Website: macys
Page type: cart
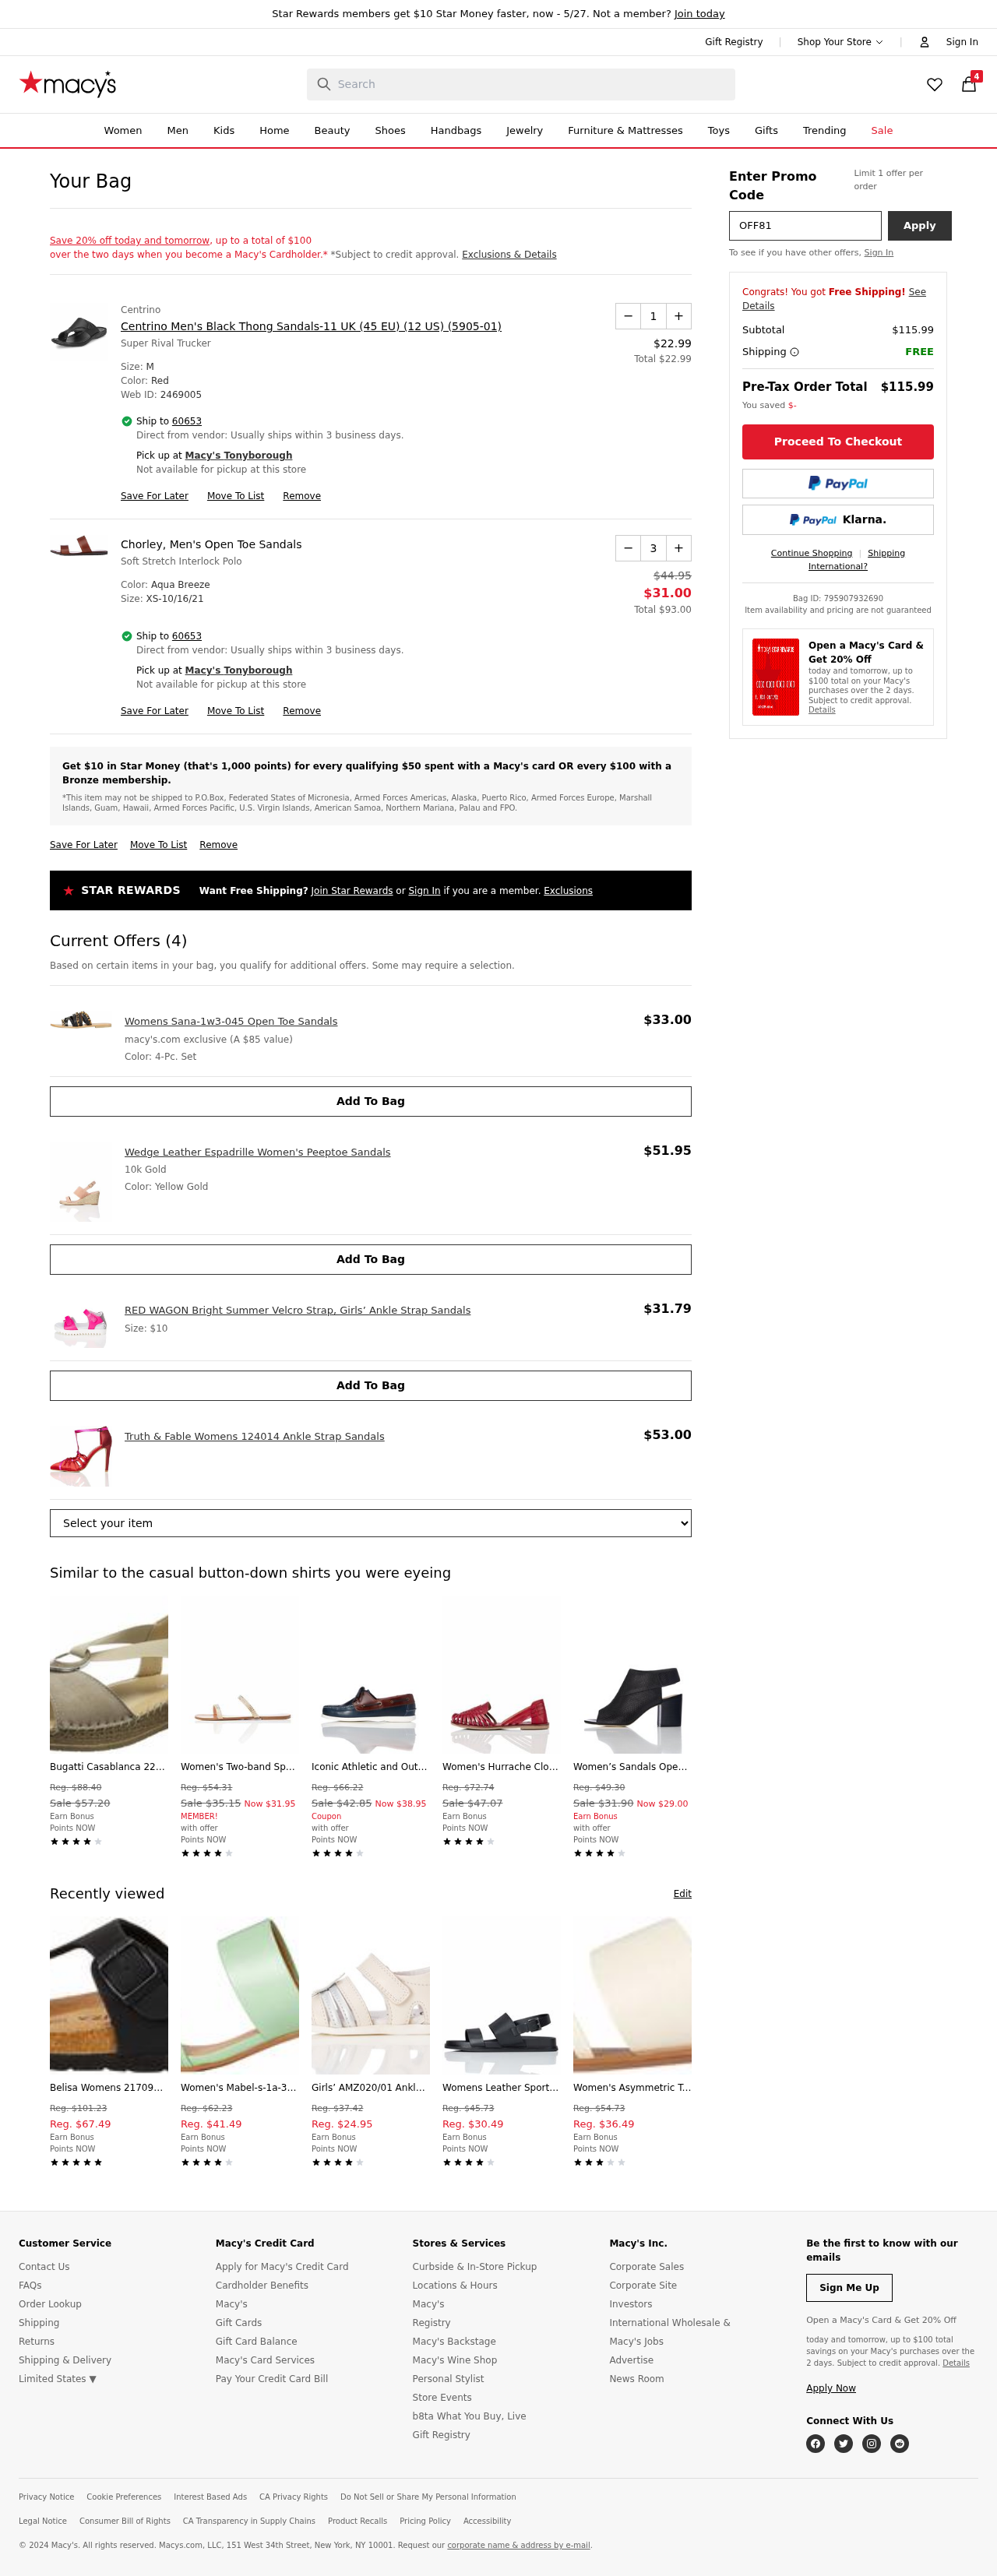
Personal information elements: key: PII_CITY
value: Tonyborough
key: PII_POSTCODE
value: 60653
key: PII_PROMO_CODE
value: OFF81
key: PII_POSTCODE_FULL
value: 60653
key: PII_POSTCODE_NUMERIC
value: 60653
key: PII_CITY2
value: Tonyborough
Product elements: key: PRODUCT1_BRAND
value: Centrino
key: PRODUCT1_NAME
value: Centrino Men's Black Thong Sandals-11 UK (45 EU) (12 US) (5905-01)
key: PRODUCT1_PRICE
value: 22.99
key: PRODUCT1_QUANTITY
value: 1
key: PRODUCT2_NAME
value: Chorley, Men's Open Toe Sandals
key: PRODUCT2_PRICE
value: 31
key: PRODUCT2_QUANTITY
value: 3
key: PRODUCT3_NAME
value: Womens Sana-1w3-045 Open Toe Sandals
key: PRODUCT3_PRICE
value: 33
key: PRODUCT4_NAME
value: Wedge Leather Espadrille Women's Peeptoe Sandals
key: PRODUCT4_PRICE
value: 51.95
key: PRODUCT5_NAME
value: RED WAGON Bright Summer Velcro Strap, Girls’ Ankle Strap Sandals
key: PRODUCT5_PRICE
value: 31.79
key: PRODUCT6_NAME
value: Truth & Fable Womens 124014 Ankle Strap Sandals
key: PRODUCT6_PRICE
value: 53
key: PRODUCT1_TOTAL
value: Total $22.99
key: PRODUCT2_ORIGINAL_PRICE
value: $44.95
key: PRODUCT2_TOTAL
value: Total $93.00
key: PRODUCT7_NAME
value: Bugatti Casablanca 2217914, Women’s Ankle Strap Sandals
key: PRODUCT7_ORIGINAL_PRICE
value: Reg. $88.40
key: PRODUCT7_SALE_PRICE
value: Sale $57.20
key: PRODUCT8_NAME
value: Women's Two-band Sparkly Open-Toe Flat Sandals Brown Sand), US 9
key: PRODUCT8_ORIGINAL_PRICE
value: Reg. $54.31
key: PRODUCT8_SALE_PRICE
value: Sale $35.15
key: PRODUCT8_PRICE
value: Now $31.95
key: PRODUCT9_NAME
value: Iconic Athletic and Outdoor Sandals
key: PRODUCT9_ORIGINAL_PRICE
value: Reg. $66.22
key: PRODUCT9_SALE_PRICE
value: Sale $42.85
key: PRODUCT9_PRICE
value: Now $38.95
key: PRODUCT10_NAME
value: Women's Hurrache Closed Toe Sandals
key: PRODUCT10_ORIGINAL_PRICE
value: Reg. $72.74
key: PRODUCT10_SALE_PRICE
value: Sale $47.07
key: PRODUCT11_NAME
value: Women’s Sandals Open-Toe Block Heel Black (Black) 6 UK (39 EU)
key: PRODUCT11_ORIGINAL_PRICE
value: Reg. $49.30
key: PRODUCT11_SALE_PRICE
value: Sale $31.90
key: PRODUCT11_PRICE
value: Now $29.00
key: PRODUCT12_NAME
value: Belisa Womens 2170900 T-Bar Sandals
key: PRODUCT12_ORIGINAL_PRICE
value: Reg. $101.23
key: PRODUCT12_PRICE
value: Reg. $67.49
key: PRODUCT13_NAME
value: Women's Mabel-s-1a-3 Open Toe Sandals
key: PRODUCT13_ORIGINAL_PRICE
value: Reg. $62.23
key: PRODUCT13_PRICE
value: Reg. $41.49
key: PRODUCT14_NAME
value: Girls’ AMZ020/01 Ankle Strap Sandals, White (White), 4 Child UK (EU 20.5)
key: PRODUCT14_ORIGINAL_PRICE
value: Reg. $37.42
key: PRODUCT14_PRICE
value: Reg. $24.95
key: PRODUCT15_NAME
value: Womens Leather Sports Open Toe Sandals
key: PRODUCT15_ORIGINAL_PRICE
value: Reg. $45.73
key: PRODUCT15_PRICE
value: Reg. $30.49
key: PRODUCT16_NAME
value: Women's Asymmetric Toe-Thong Flat Sandals White), US 5
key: PRODUCT16_ORIGINAL_PRICE
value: Reg. $54.73
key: PRODUCT16_PRICE
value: Reg. $36.49
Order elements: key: ORDER_NUM_ITEMS
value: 4
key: ORDER_SUBTOTAL
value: $115.99
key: ORDER_SUBTOTAL2
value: $115.99
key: ORDER_ID
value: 795907932690
Search elements: key: HEADER_SEARCH
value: Search